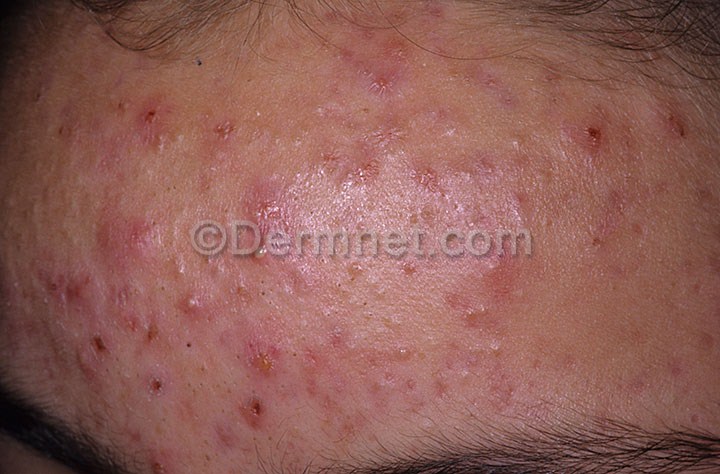
Disease: Acne and Rosacea Photos